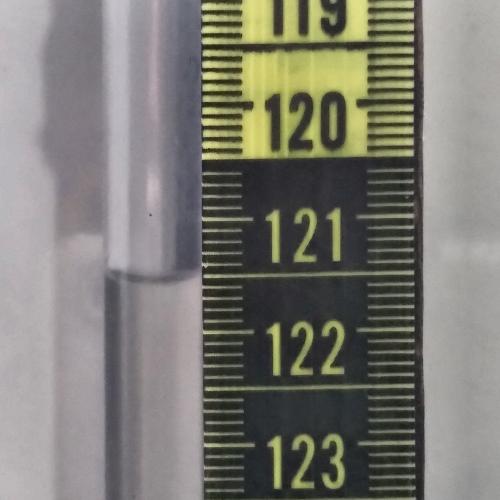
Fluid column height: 121.5 cm